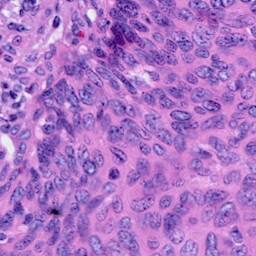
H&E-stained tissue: Cervix